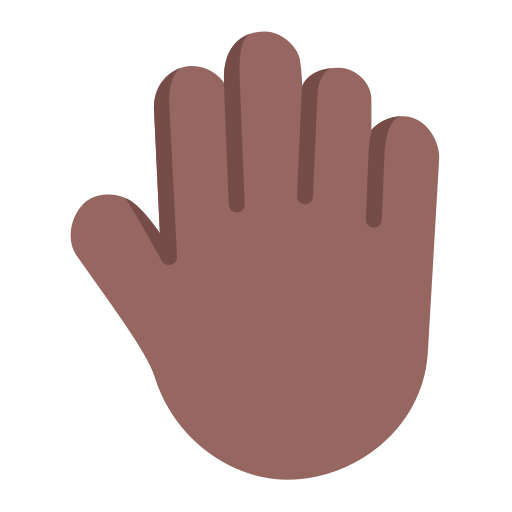
raised back of hand flat  dark